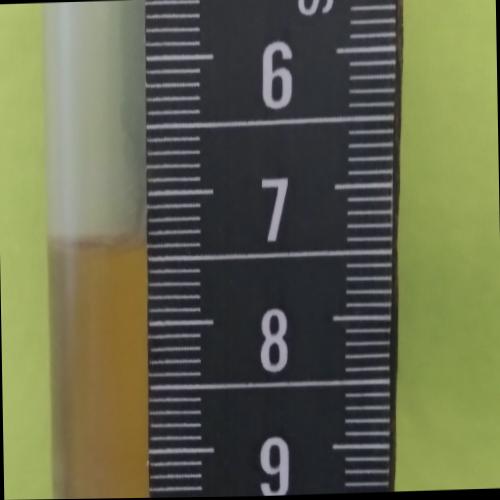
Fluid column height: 7.4 cm